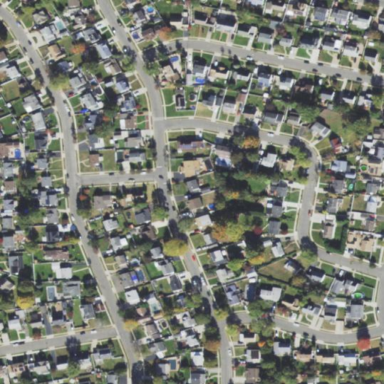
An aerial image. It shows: This residential area consists of single-family homes.